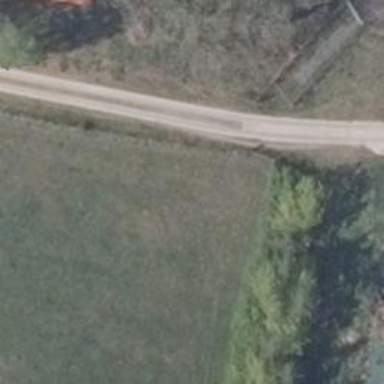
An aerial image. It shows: High-quality track road with concrete lanes.